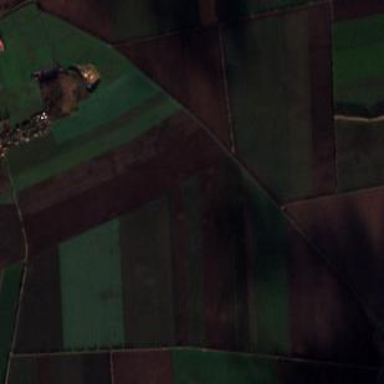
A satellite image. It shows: Picturesque farmland scene.